Question: How To Remove The Percentage From Google Charts Tooltip
For Example i want remove 33.33% from this tooltip only show the value
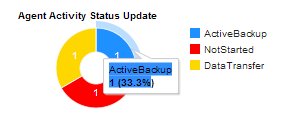
Answer: Set 'tooltip.text' to 'value'. See gogle docs <URL>. For example:
'''
var options = {
'title': 'Pie chart title',
'width': 800,
'height': 600,
'is3D': false,
tooltip: {
text: 'value'
}
};
'''